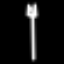
Label: fork